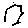
Label: hexagon